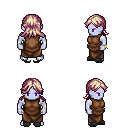
a pixel art fantasy rpg character, male body template, dark elf, purple skin, brown tunic, robe skirt, white blonde loose hair, bracelets, gray slippers, four views (front, back, left, right), 2x2 character sprite sheet, small pixel art, hard edges, no anti-aliasing